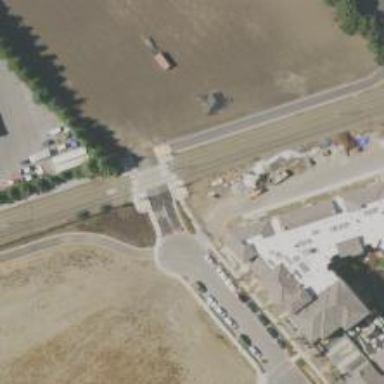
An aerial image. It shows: Crossing for the railway.